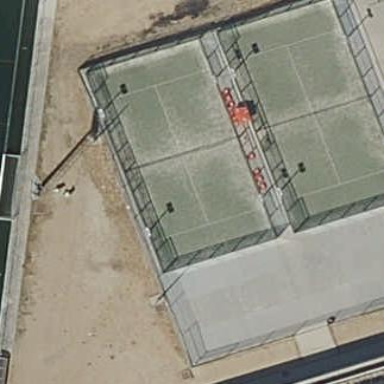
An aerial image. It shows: Artificial turf pitch within leisure land area.